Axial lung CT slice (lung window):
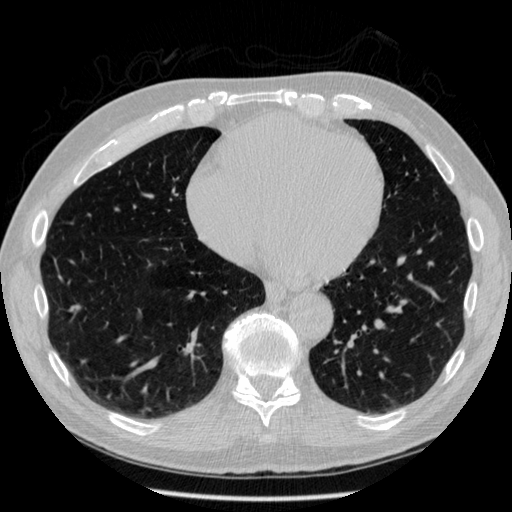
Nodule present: no